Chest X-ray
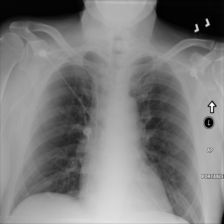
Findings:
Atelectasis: negative
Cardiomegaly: negative
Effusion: negative
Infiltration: negative
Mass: negative
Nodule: negative
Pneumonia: negative
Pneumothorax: negative
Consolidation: negative
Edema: negative
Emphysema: negative
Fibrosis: negative
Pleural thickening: negative
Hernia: negative